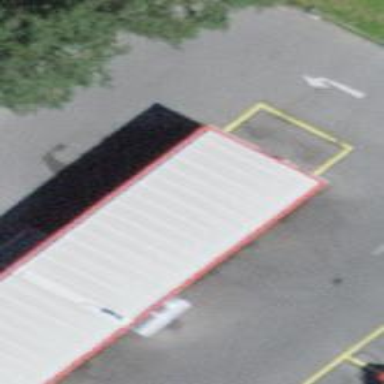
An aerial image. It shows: Car wash located under roof.